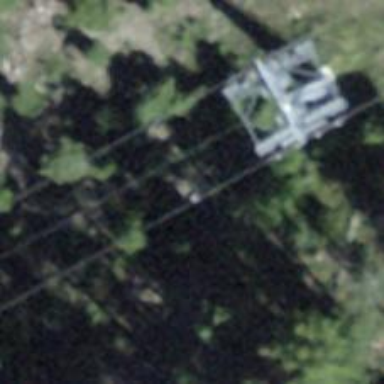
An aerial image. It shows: Pylon for aerialway.